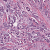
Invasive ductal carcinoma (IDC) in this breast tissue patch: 1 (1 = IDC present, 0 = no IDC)